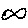
Label: fish